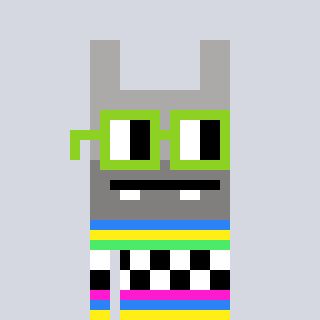
a pixel art character with square light green glasses, a rabbit-shaped head and a orange-colored body on a cool background